Question: From a simple chat example at <URL>
For information, I'm not serving html file through following code, either the html is going to be embedded inside this iphone app or hosted somewhere. Question is how to connect the html to the nodejs environment where the sockets will be handled or is it a must that the html goes through the res.sendfile statement?
'''
app.get('/', function(req, res){
res.sendfile(__dirname + '/index.html');
});
'''
html
'''
<script src="js/api/jquery-2.1.1.min.js"></script>
<script src="https://cdn.socket.io/socket.io-1.2.0.js"></script>
</head>
<body>
<script type="text/javascript">
$(document).ready(function(){
var socket = io();
socket.emit('chat message', "hello world");
});
</script>
'''
I'm getting a 404 error, attached screenshot

'''
var app = require('express')();
var http = require('http').Server(app);
var io = require('socket.io')(http);
app.get('/', function(req, res){
res.sendfile(__dirname + '/index.html');
});
io.on('connection', function(socket){
socket.on('chat message', function(msg){
console.log(msg);
io.emit('chat message', msg);
});
});
http.listen(3000, function(){
console.log('listening on *:3000');
});
'''
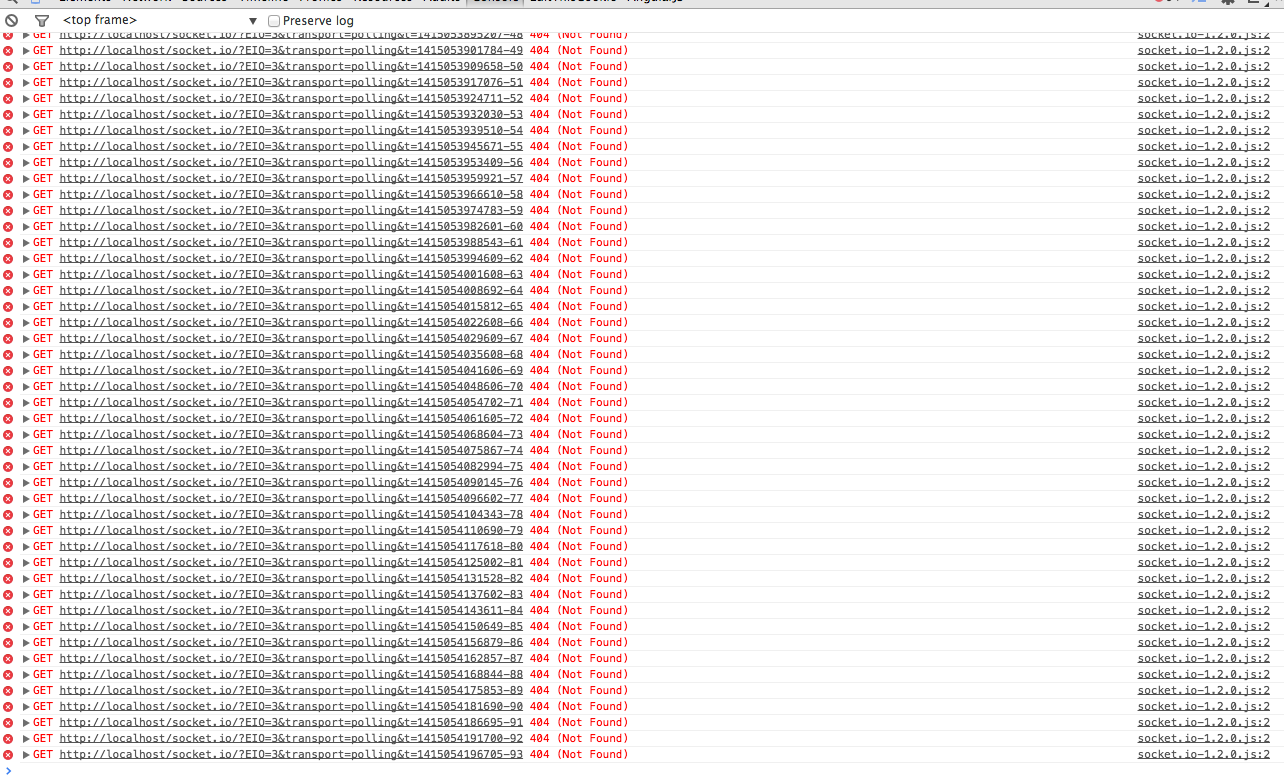
Answer: You are using res.sendfile when it should be res.sendFile (capital F)